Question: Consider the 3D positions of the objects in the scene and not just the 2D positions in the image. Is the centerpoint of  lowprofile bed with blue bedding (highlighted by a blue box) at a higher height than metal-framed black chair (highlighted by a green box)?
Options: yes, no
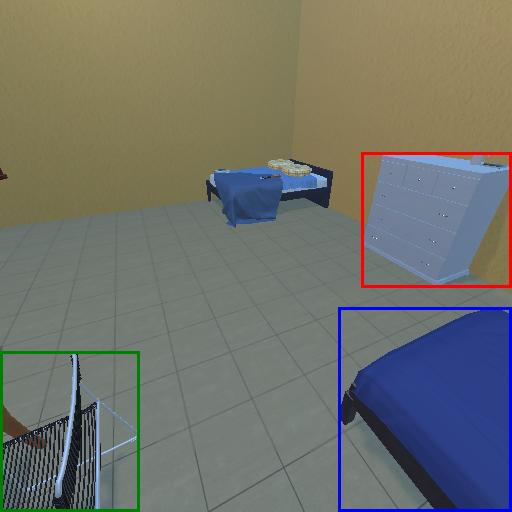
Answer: yes